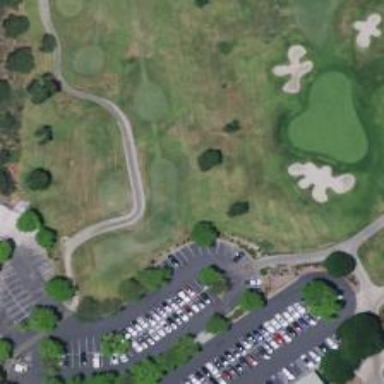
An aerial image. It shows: Service road designated as golf cart path.